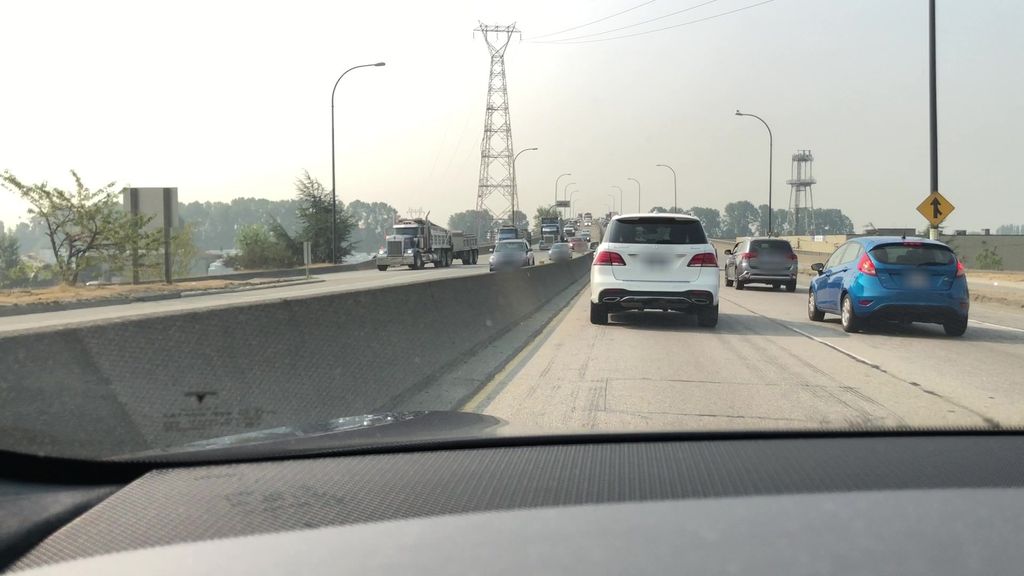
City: vancouver